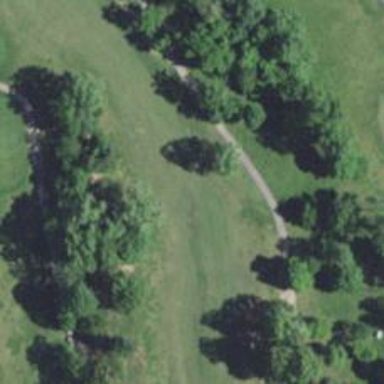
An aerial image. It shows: Golf hole.